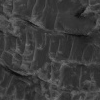
Atmospheric dust classification: not_dusty